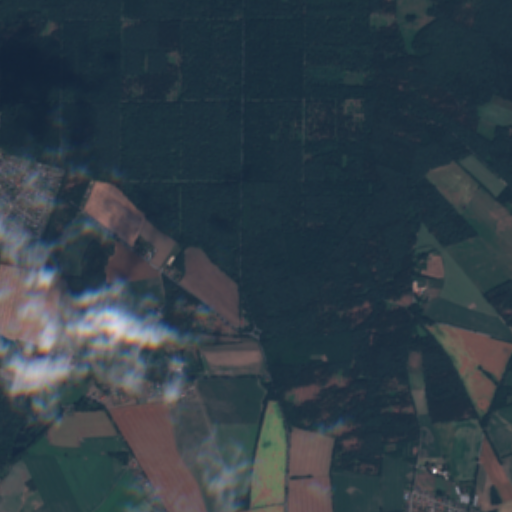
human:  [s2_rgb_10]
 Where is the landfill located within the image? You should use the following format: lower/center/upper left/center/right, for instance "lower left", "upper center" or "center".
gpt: The landfill is located in the lower left of the image.
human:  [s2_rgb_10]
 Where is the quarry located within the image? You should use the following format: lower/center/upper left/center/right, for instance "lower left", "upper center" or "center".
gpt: The quarry is located in the lower left of the image.
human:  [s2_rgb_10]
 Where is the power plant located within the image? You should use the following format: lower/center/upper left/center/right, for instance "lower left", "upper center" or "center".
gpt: There is no power plant in the image.